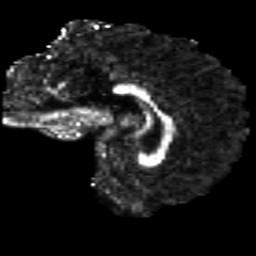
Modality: FA
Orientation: sagittal
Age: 18
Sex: male
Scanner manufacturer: siemens
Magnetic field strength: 3 T
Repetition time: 8.8 s
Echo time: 0.085 s